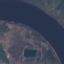
Land use / land cover class: River